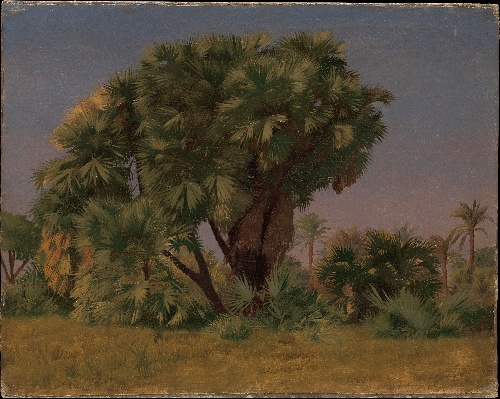
Title: Study of Palm Trees
Artist: Jean-Léon Gérôme
Artist bio: French, Vesoul 1824–1904 Paris
Date: probably 1868
Object type: Painting
Classification: Paintings
Medium: Oil on canvas, laid down on board
Dimensions: 10 1/2 × 12 3/4 in. (26.7 × 32.4 cm)
Department: European Paintings
Credit line: Gift of Kenneth Jay Lane, 2015
Accession year: 2015
Repository: Metropolitan Museum of Art, New York, NY
Tags: Palms|Orientalist